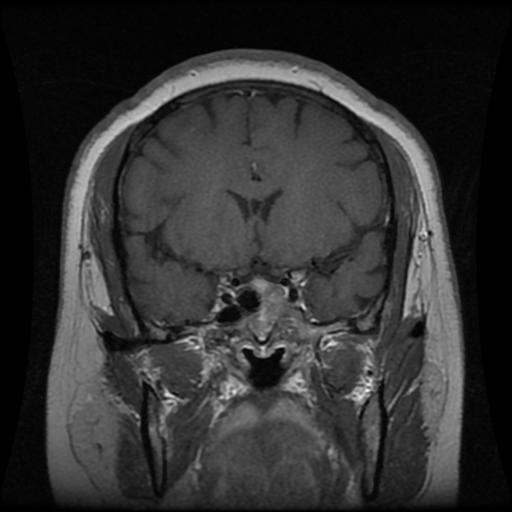
Label: pituitary